Question: Is it possible to create a constraint specifically for iPhone 4s and 5s without affecting iPhone 6?

Please see image above:
The scrollview's height is with equal height with the content view. I changed the multiplier to make it 40% of the actual height of the cell.
The cell is a fix height, the same height as the main window.
If you can see on the preview on the left, there is really no space for 5s and 4s devices. So I wonder on how to approach this design issue.
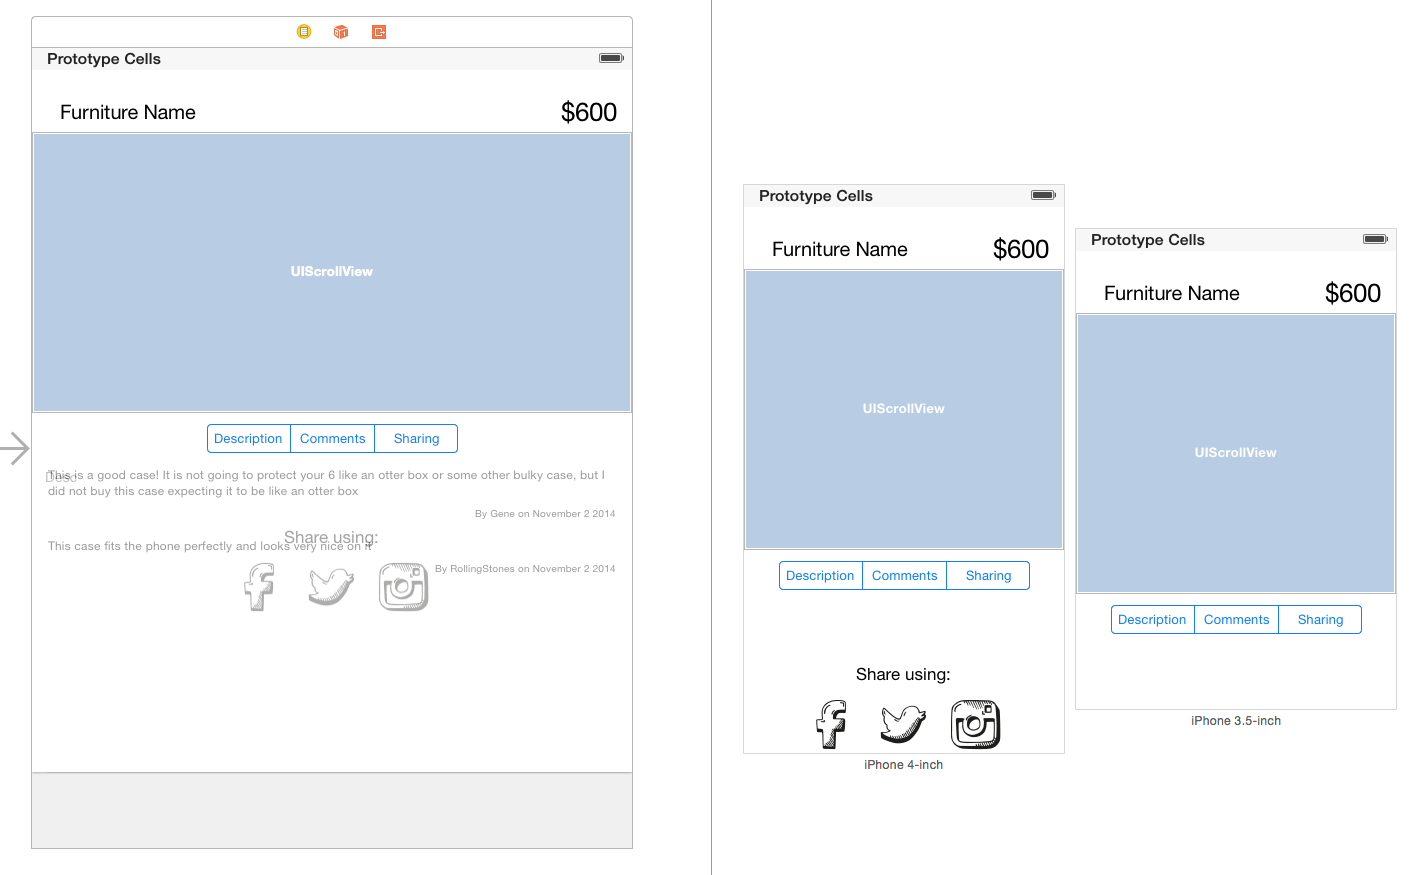
Answer: Please try to use aspect ratio for all views with window view. It will calculate screen size and it will align automatically to satisfy your constraint. I had the same problem, i overcame by setting aspect ratio.
please look this, link <URL>